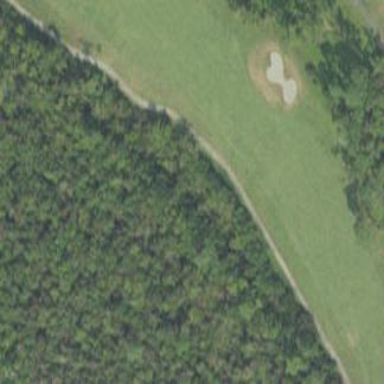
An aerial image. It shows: Scenic golf fairway.